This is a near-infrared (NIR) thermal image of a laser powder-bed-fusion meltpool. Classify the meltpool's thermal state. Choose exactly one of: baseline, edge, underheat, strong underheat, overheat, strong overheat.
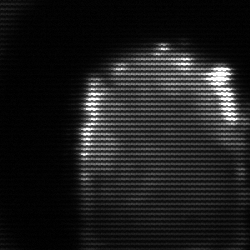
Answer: baseline